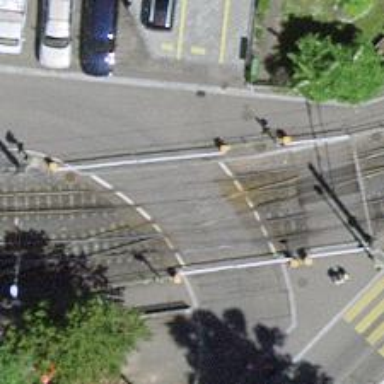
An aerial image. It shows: Level crossing at the railway with full barrier.